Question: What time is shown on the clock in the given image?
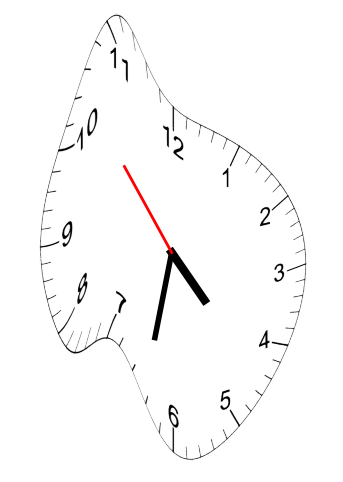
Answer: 04:31:53